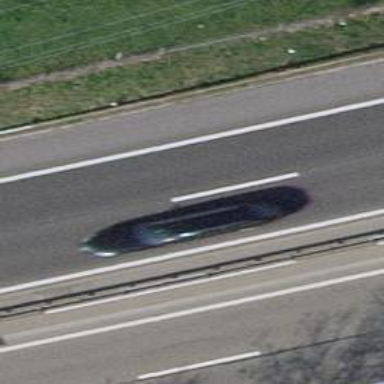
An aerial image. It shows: Motorway.